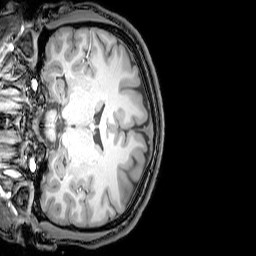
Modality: T1w
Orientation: coronal
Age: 23
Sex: male
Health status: healthy
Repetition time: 0.081 s
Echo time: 0.037 s